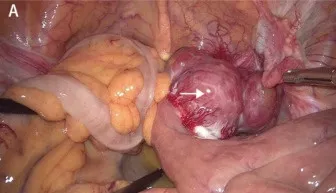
Surgical procedure. (A) A small intestinal mass with a rich blood supply was adherent to the pelvic cavity(white arrow).
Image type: medical_photograph (other_medical_photograph)